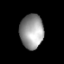
Tissue: lung
Cell type: Endothelial cells
Senescence score: 0.6327
Nuclear area (px): 786
Mean DAPI intensity: 152.869